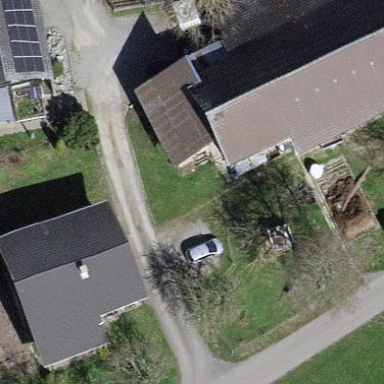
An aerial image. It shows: Farmyard area.